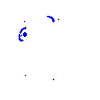
Particle: kaon